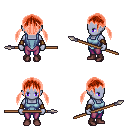
a pixel art fantasy rpg character, female body template, dark elf, purple skin, blue vest, magenta pants, red twin-tailed hairstyle, cloth bracers, maroon shoes, spear, four views (front, back, left, right), 2x2 character sprite sheet, small pixel art, hard edges, no anti-aliasing